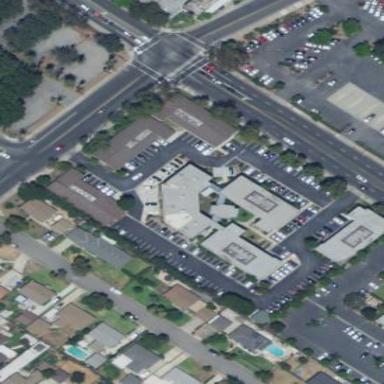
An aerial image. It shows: Commercial building.